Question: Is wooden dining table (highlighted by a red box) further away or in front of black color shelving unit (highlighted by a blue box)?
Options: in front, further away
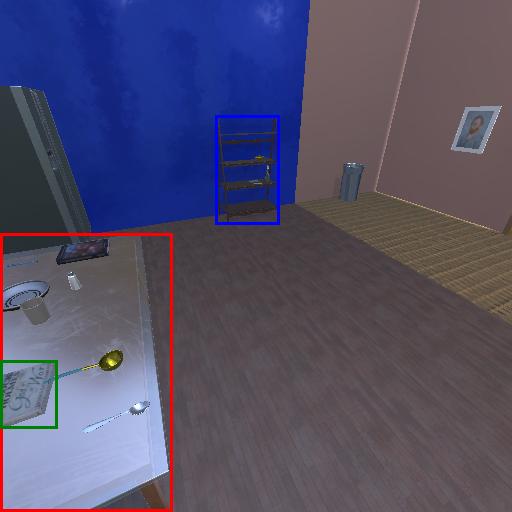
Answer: in front